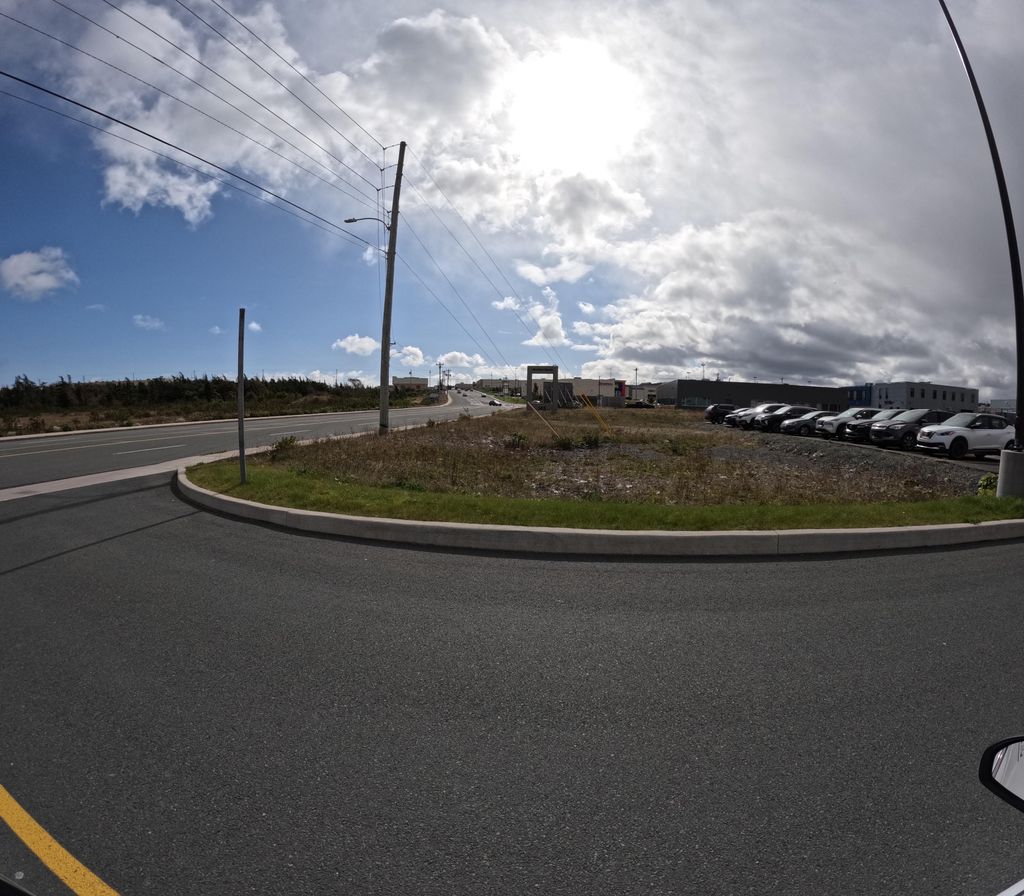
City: st_johns